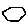
Label: hexagon